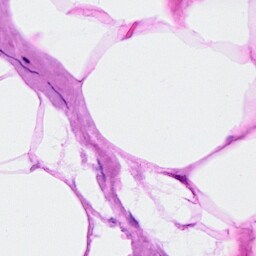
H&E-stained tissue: Breast